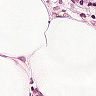
Metastatic tissue present: no